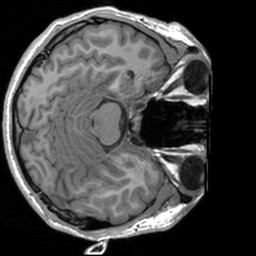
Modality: T1w
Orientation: axial
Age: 21
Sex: male
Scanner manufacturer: siemens
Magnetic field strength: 3 T
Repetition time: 1.9 s
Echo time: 0.00226 s